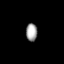
Tissue: lung
Cell type: Epithelial cells
Senescence score: 0.2254
Nuclear area (px): 195
Mean DAPI intensity: 162.928